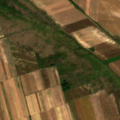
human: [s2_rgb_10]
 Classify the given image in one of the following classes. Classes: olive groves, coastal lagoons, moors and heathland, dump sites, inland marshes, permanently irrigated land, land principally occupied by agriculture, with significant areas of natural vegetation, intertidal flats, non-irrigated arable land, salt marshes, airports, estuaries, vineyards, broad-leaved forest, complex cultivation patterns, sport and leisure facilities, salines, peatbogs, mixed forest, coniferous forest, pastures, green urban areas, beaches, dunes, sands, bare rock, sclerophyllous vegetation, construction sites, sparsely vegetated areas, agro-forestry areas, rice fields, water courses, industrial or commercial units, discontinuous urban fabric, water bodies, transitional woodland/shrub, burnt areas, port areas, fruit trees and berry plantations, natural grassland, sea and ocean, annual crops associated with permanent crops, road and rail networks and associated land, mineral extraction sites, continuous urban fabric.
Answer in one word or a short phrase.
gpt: non-irrigated arable land, pastures, transitional woodland/shrub